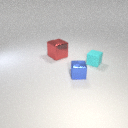
small cyan rubber cube behind small blue metal cube